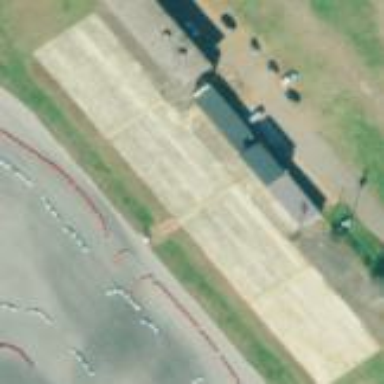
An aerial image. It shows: Grandstand building.